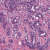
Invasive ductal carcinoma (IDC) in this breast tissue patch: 0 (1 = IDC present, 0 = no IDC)